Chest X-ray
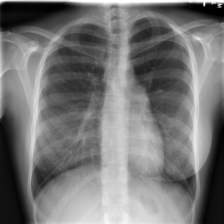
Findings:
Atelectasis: negative
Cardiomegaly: negative
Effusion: negative
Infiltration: positive
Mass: negative
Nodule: negative
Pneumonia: negative
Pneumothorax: negative
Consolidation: negative
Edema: negative
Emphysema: negative
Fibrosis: negative
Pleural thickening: negative
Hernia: negative